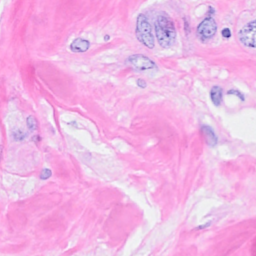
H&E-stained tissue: Breast